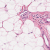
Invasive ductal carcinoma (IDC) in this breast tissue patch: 0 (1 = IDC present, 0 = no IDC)